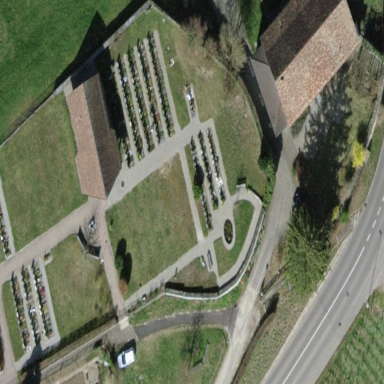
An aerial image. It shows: Cemetery.